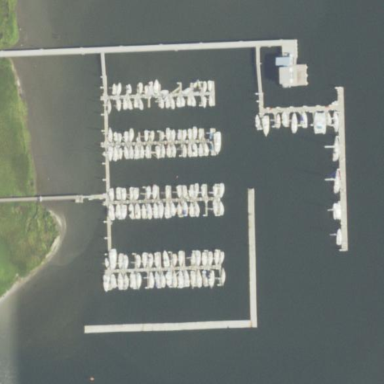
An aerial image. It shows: Marina area for leisure land.